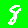
Digit: 8